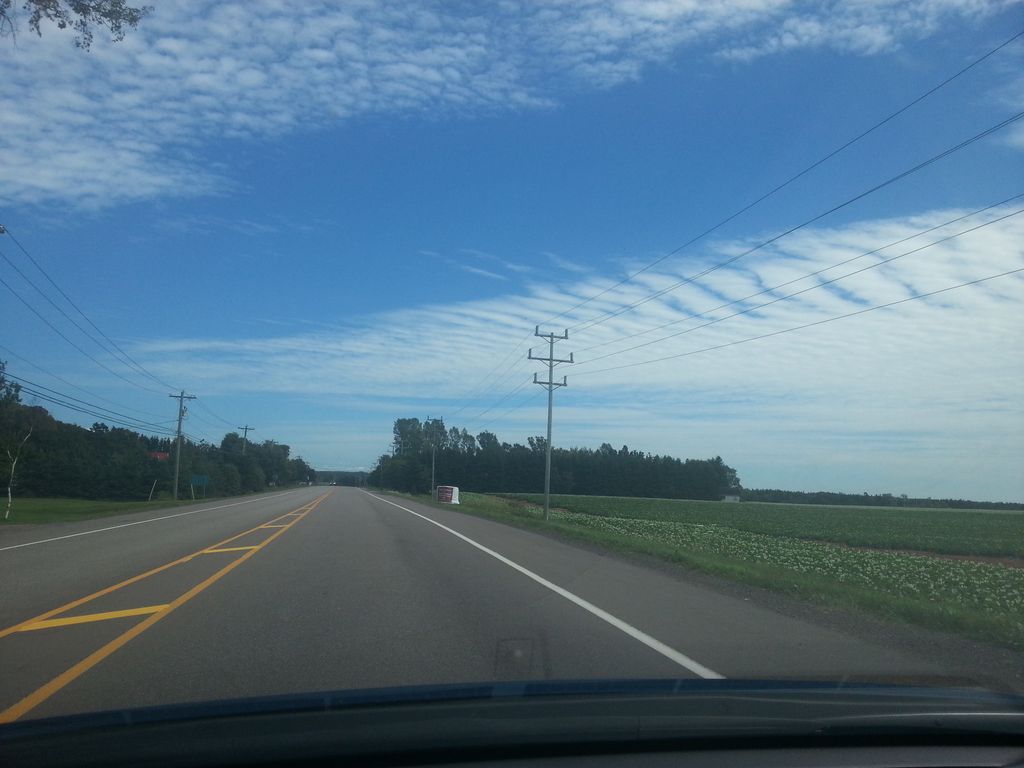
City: charlottetown